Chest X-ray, AP view. Patient: 80 years old, sex F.
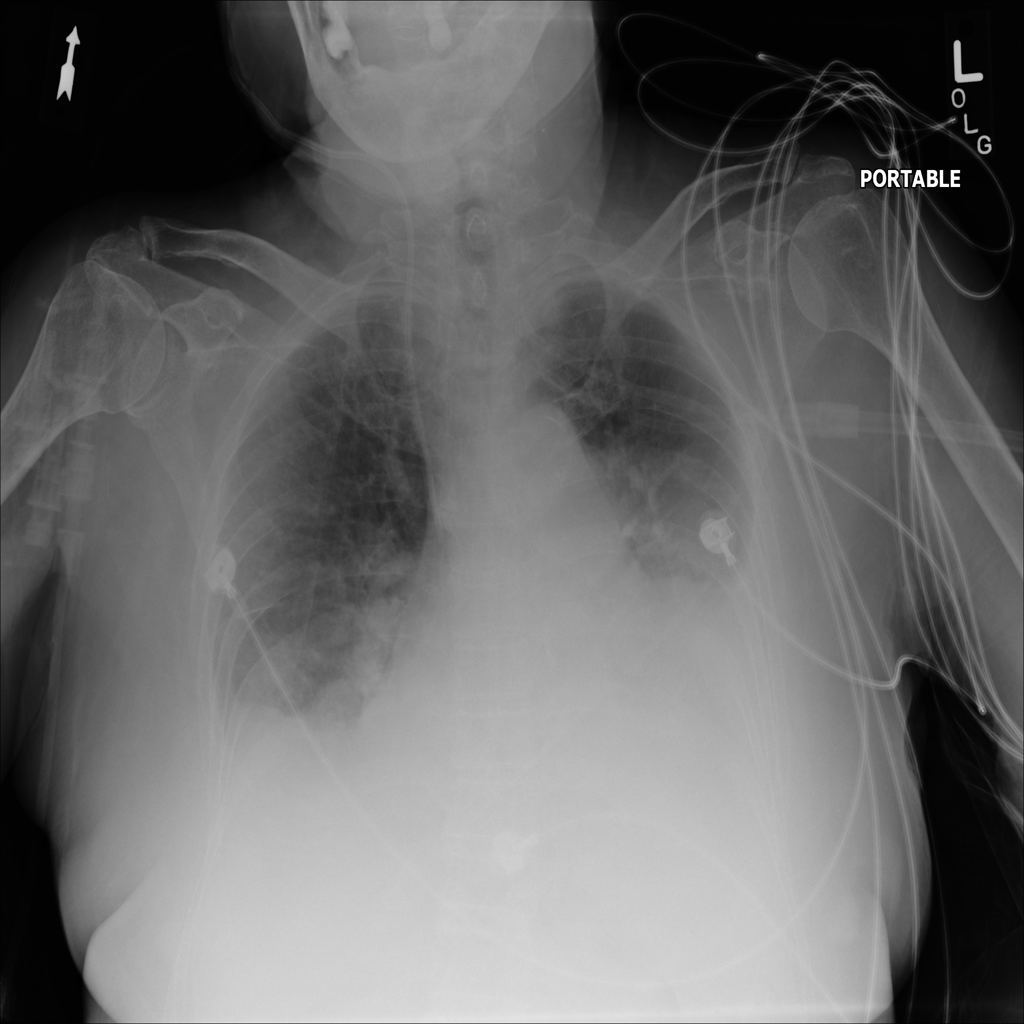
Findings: Atelectasis, Effusion, Infiltration